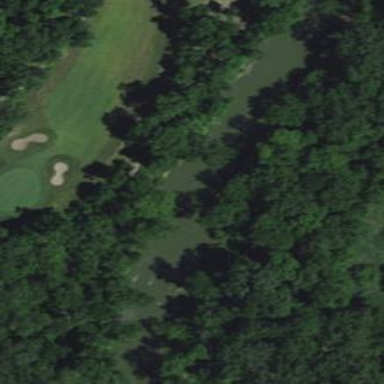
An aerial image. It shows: Scenic golf fairway.